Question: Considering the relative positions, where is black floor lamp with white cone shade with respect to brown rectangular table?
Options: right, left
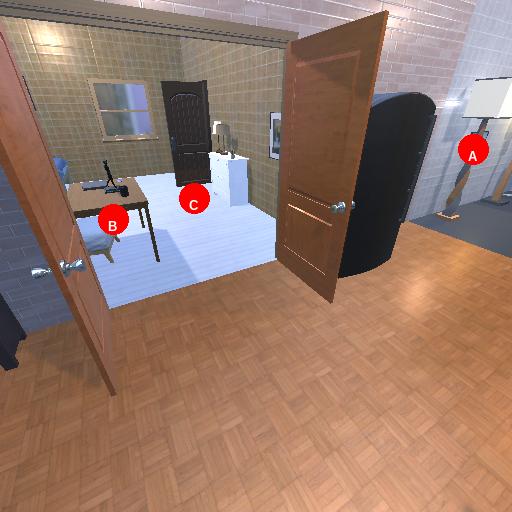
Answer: right